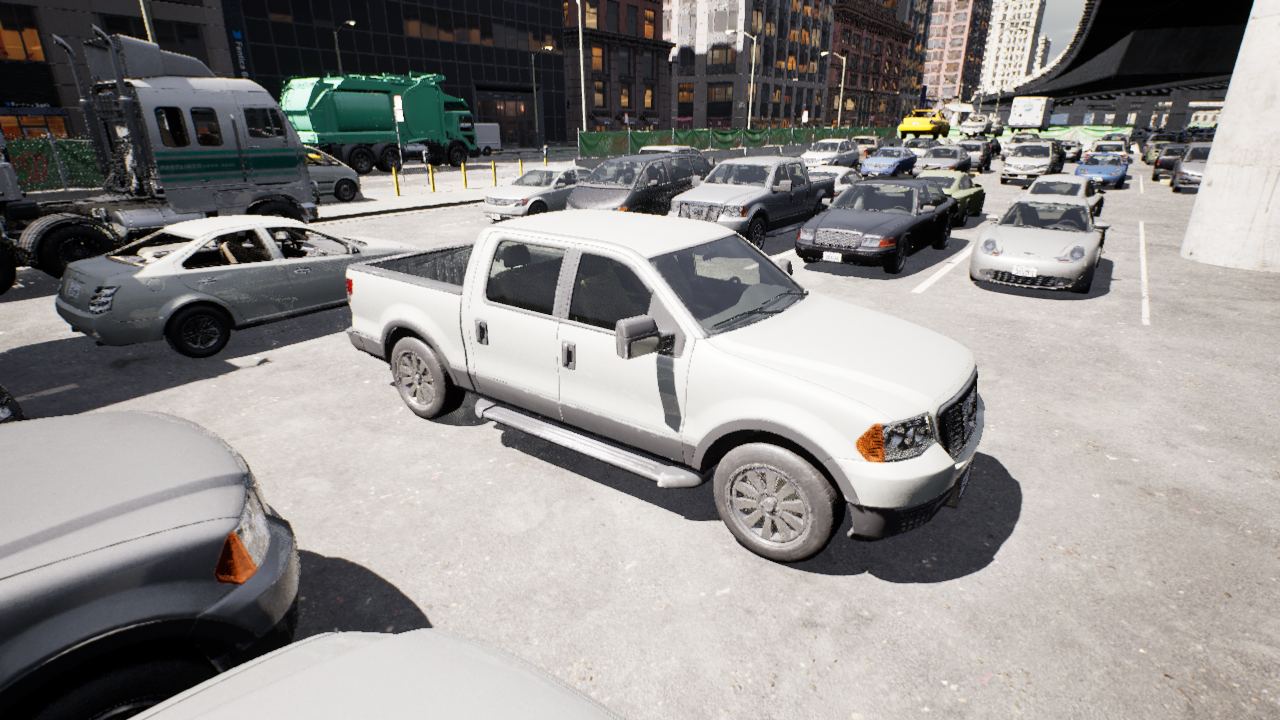
Venue: arterial
Lighting: clear day
Vehicle rig: pickup